Question: For a small project, I am creating an entity relationship diagram for a simple stock-tracking app.
Products are sold by product suppliers. Products are ordered by an office and delivered to them. One or more deliveries may be required to full-fill an order. These products ordered by this office are in turn delivered to various branches. Is there a general way that I can represent how stock will be distributed by the office to the branches it is responsible for?
Here is a very simplified diagram describing the above.

Deliveries will be made to an office and in turn the branches. Each department which is child of HeadQuarters(not shown in diagram) has different quantities of stock that do not necessarily have one to one correspondence with the OrdersDetail. The problem is how to show the inventories of the various departments given the current schema or to modify it in such a way that this is easier to show.
Started bounty and created new ERD diagram.
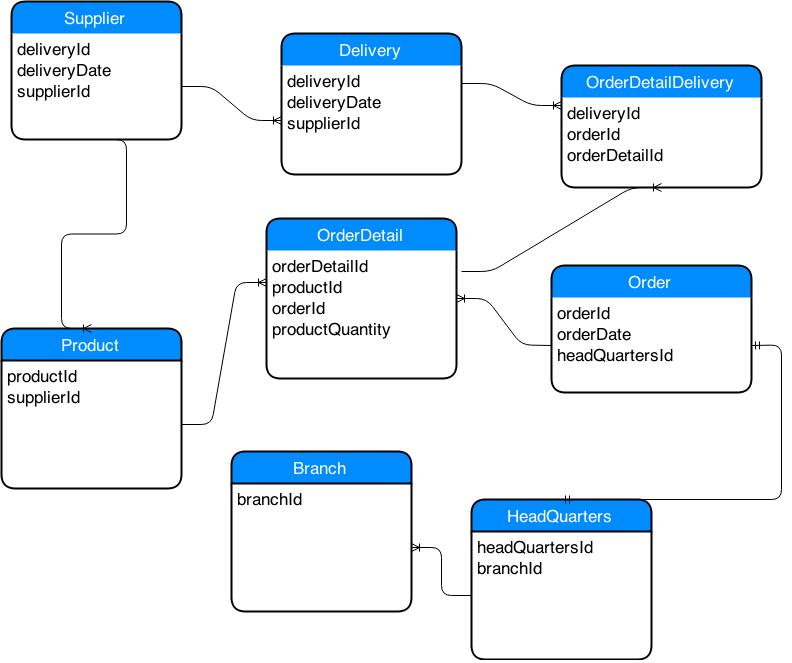
Answer: This is a bit of an odd structure. Normally the way I would handle this wouldn't be with a daisy-chain structure that you have here, but would in turn use some sort of transaction-based system.
The way I'd handle it is to have everything off of 'order', and 'have one-to-many' relationships off of that.
For instance, I do see that you have that with 'OrderDetail' off of 'Order', however this will always be a subset of 'Order'. All orders will always have detail; I'd link 'OrderDelivery' off of the main 'Order' table, and have the detail accessible at any point as just a reference table off of it of off of 'OrderDetailDelivery'.
I'd have 'Office' as a field on 'OrderDelivery' and also use 'Branch' in that way as well. If you want to have separate tables for them, that is fine, but I'd use 'OrderDelivery' as a central place for these. A 'null' could indicate whether it had been delivered or not, and then you could use your application layer to handle the order of the process.
In other words, 'OfficeID' and 'BranchID' could exist as fields to indicate a foreign key to their respective tables off of 'OrderDelivery'
## Edit
Since the design has changed a bit (and it does look better), one thing I'd like to point out is that you have 'supplier' with the same metadata as 'Delivery'. 'Supplier' to me sounds like an entity, whereas 'Delivery' is a process. I'd think that 'Supplier' might live well on it's own as a reference table. In other words, you don't need to include all of the same metadata on this table; instead you might want to create a table (much like you have right now for 'supplier') but instead called 'SupplierDelivery'.
The point I see is that you would like to be able to track all of the pieces of an order of various products through all of its checkpoints. With this in mind you might not necessarily want to have a separate entity for this, but instead track something like 'SupplierDate' as one of the fields on 'Delivery'. Either way I wouldn't get too hung up on the structure; your application layer will be handling a good deal of this.
if multiple tables have fields with the same name, but are not keys referencing each other, you may wish to create distinct names. For example, if 'deliveryDate' on supplier is different from the same key on 'Delivery', you might want to think about calling it something like 'shipDate' or if you mean the date it arrived at the supplier, 'supplierDeliveryDate' otherwise you can confuse yourself a lot in the future with your queries, and will make your code extremely difficult to parse without a lot of comments.
## Edit to include diagram [edited again for a better diagram]:
Below is how I'd handle it. Your redone diagram is pretty close but here are a few changes

My explanation:
It's easiest to set this up with the distinct entities first, and then set up their relationships afterward, and determine whether or not there needs to be a link table.
The distinct entities are as described:
- - - -
, while I included it, is actually not a necessary component of the diagram; presumably orders and requests are made here, but my understanding is that at no point does the order flow through the headquarters; it is more of a central processing area. I gather products do not run through Headquarters, but instead go directly to branches. If they do (which might slow down delivery processes, but that's up to you), you can replace with it, and have branch as a link of it as you had before. Otherwise, I think you'd be safe to remove it from the diagram entirely.
These are set up for the many-to-many relationships which arise.
- - -
To sum this up, contains the combination of suppliers and product which then passes to which combines these with the details of the orders. This table essentially does the bulk of the work to put everything together before it passes through a delivery to the branches.
Last edit: Added supplier id to OrderProductDetail and switched to the dual primary key of supplierId and productId from supplierProduct to make sure you have a clearer way of making sure you can be granular enough in the way the products go from suppliers to OrderProductDetail.
I hope this helps.